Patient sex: F
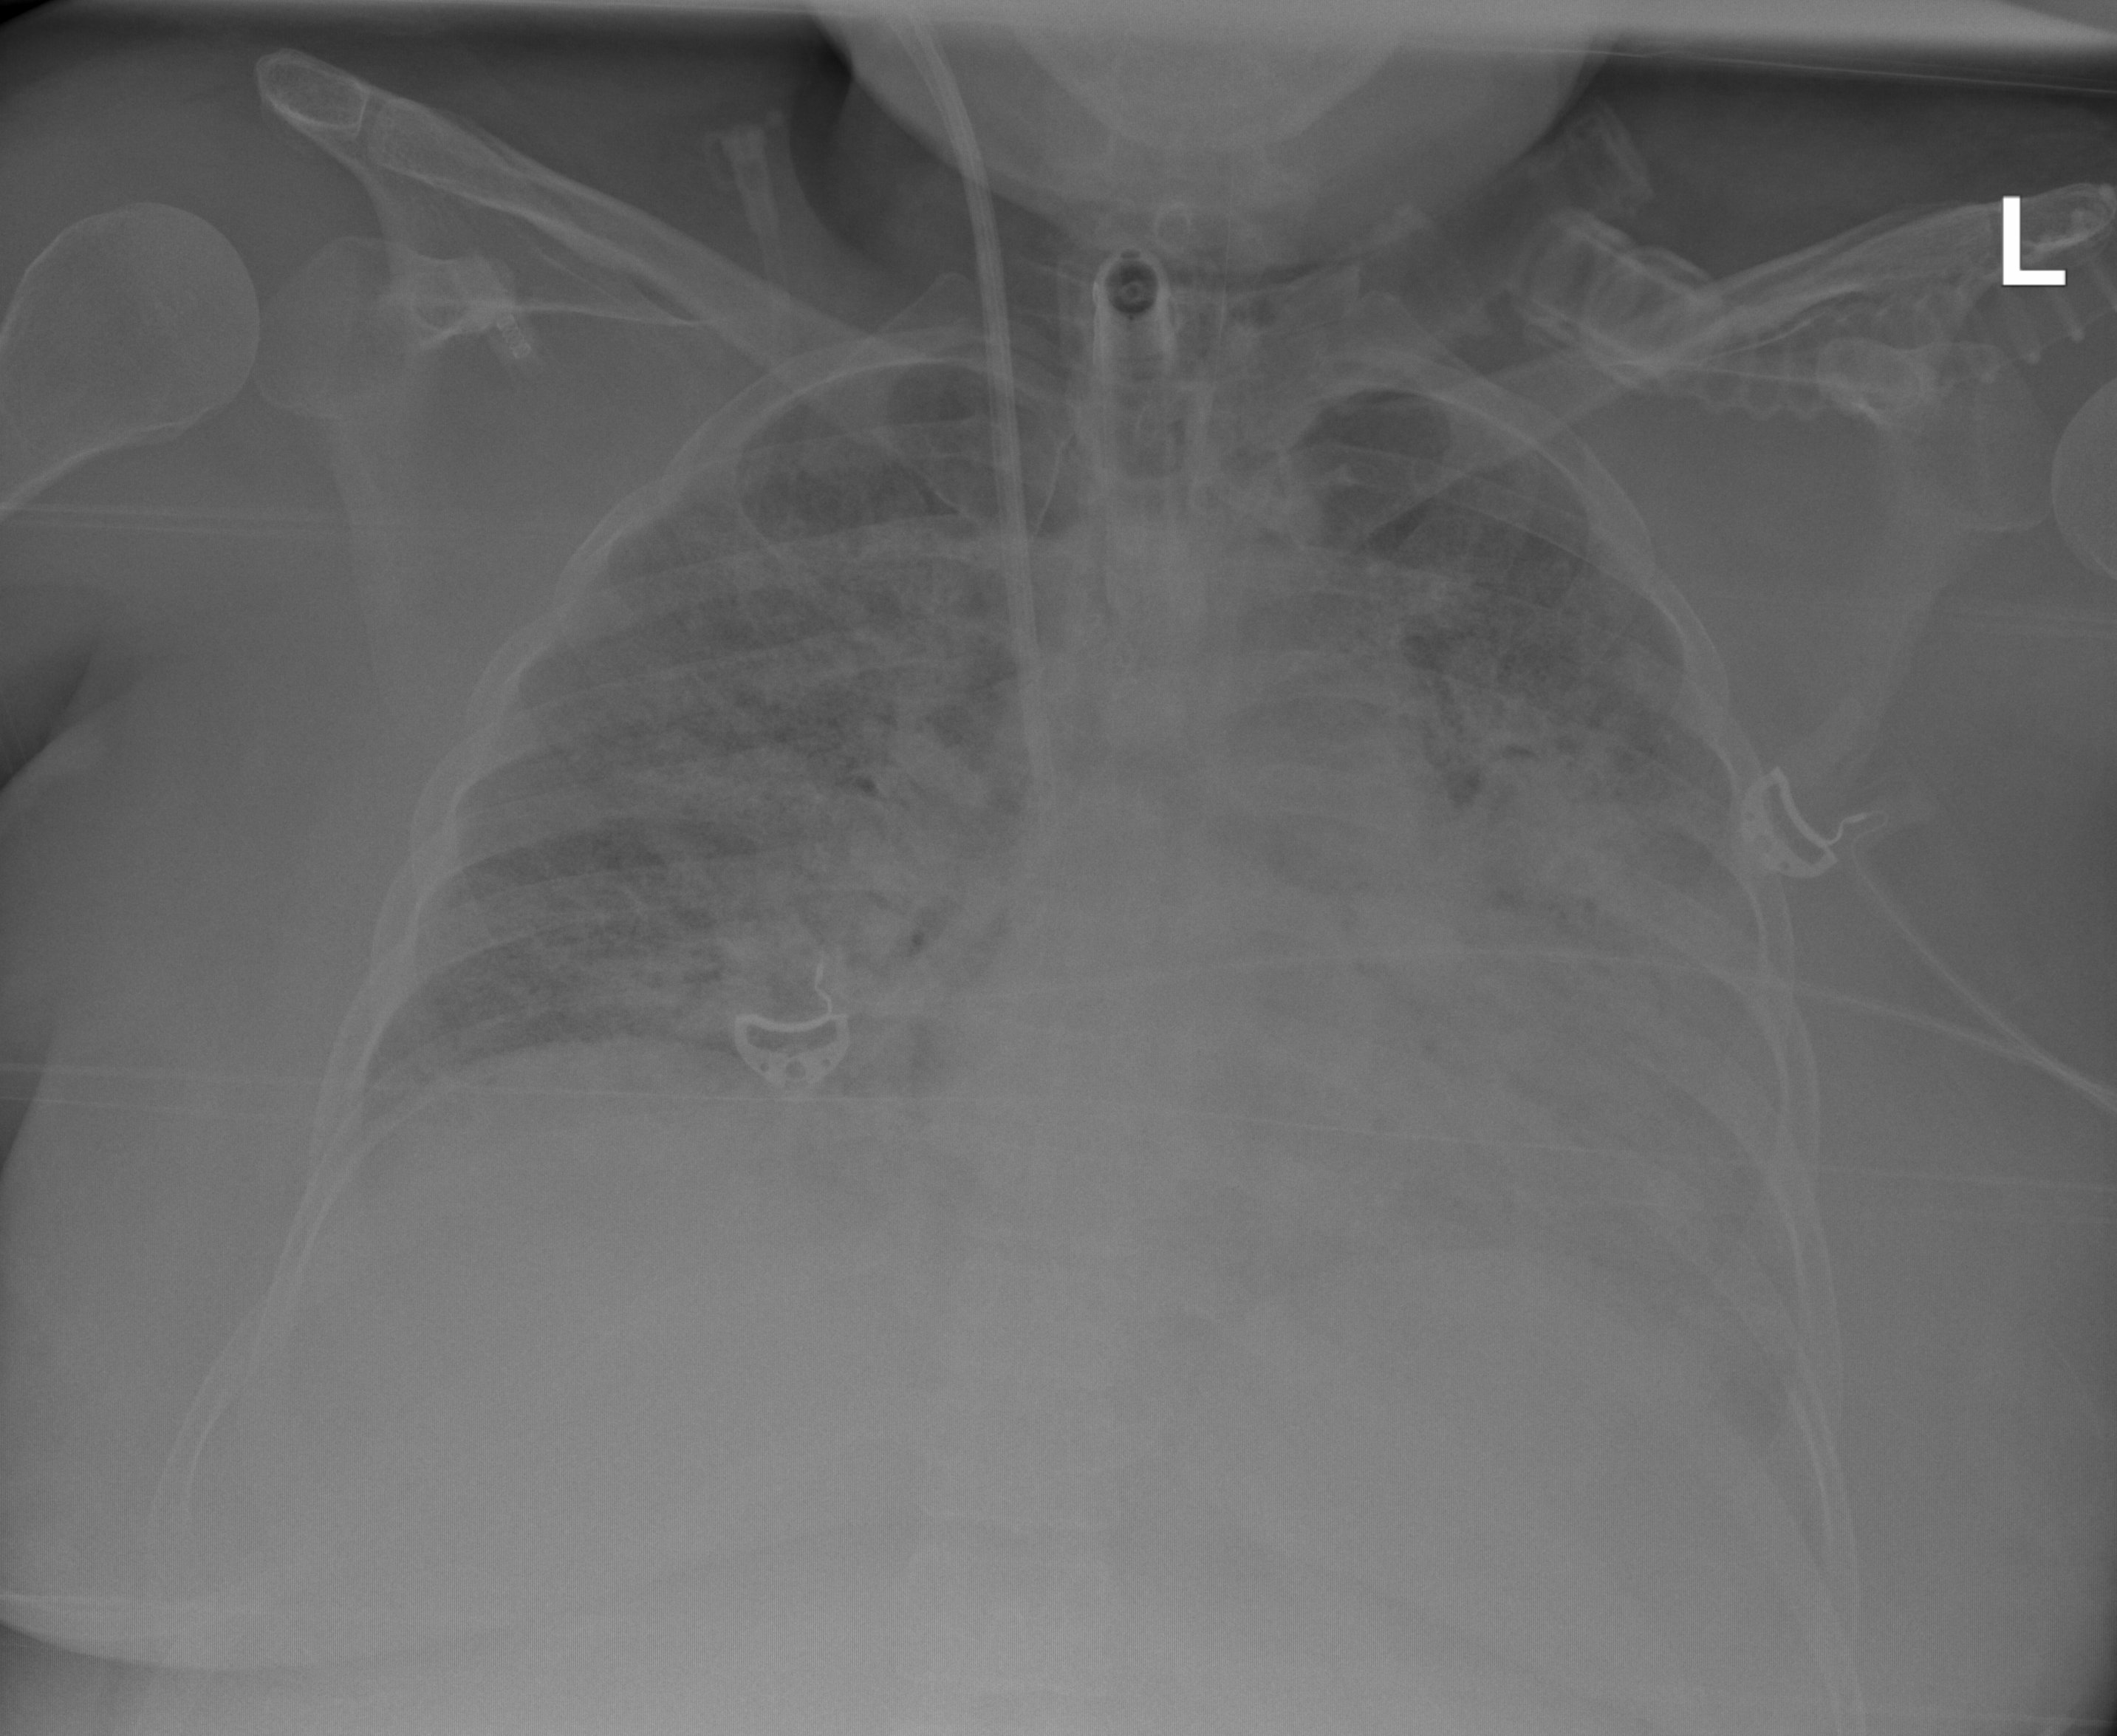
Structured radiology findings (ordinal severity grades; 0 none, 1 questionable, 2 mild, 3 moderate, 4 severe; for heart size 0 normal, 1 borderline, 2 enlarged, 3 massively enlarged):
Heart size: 1
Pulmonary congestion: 0
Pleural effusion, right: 0
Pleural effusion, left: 0
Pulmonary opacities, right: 3
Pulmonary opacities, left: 3
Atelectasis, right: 3
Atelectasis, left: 3